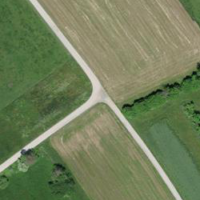
EUNIS habitat code: 24
Species observed at this site:
Bromus hordeaceus